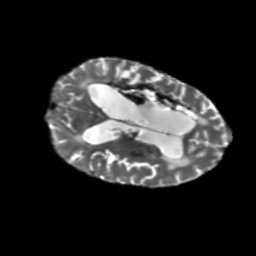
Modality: T2w
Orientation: axial
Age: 52
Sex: male
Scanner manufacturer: siemens
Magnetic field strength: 3 T
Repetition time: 5.47 s
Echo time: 0.0854 s